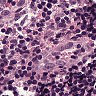
Metastatic tissue present: no